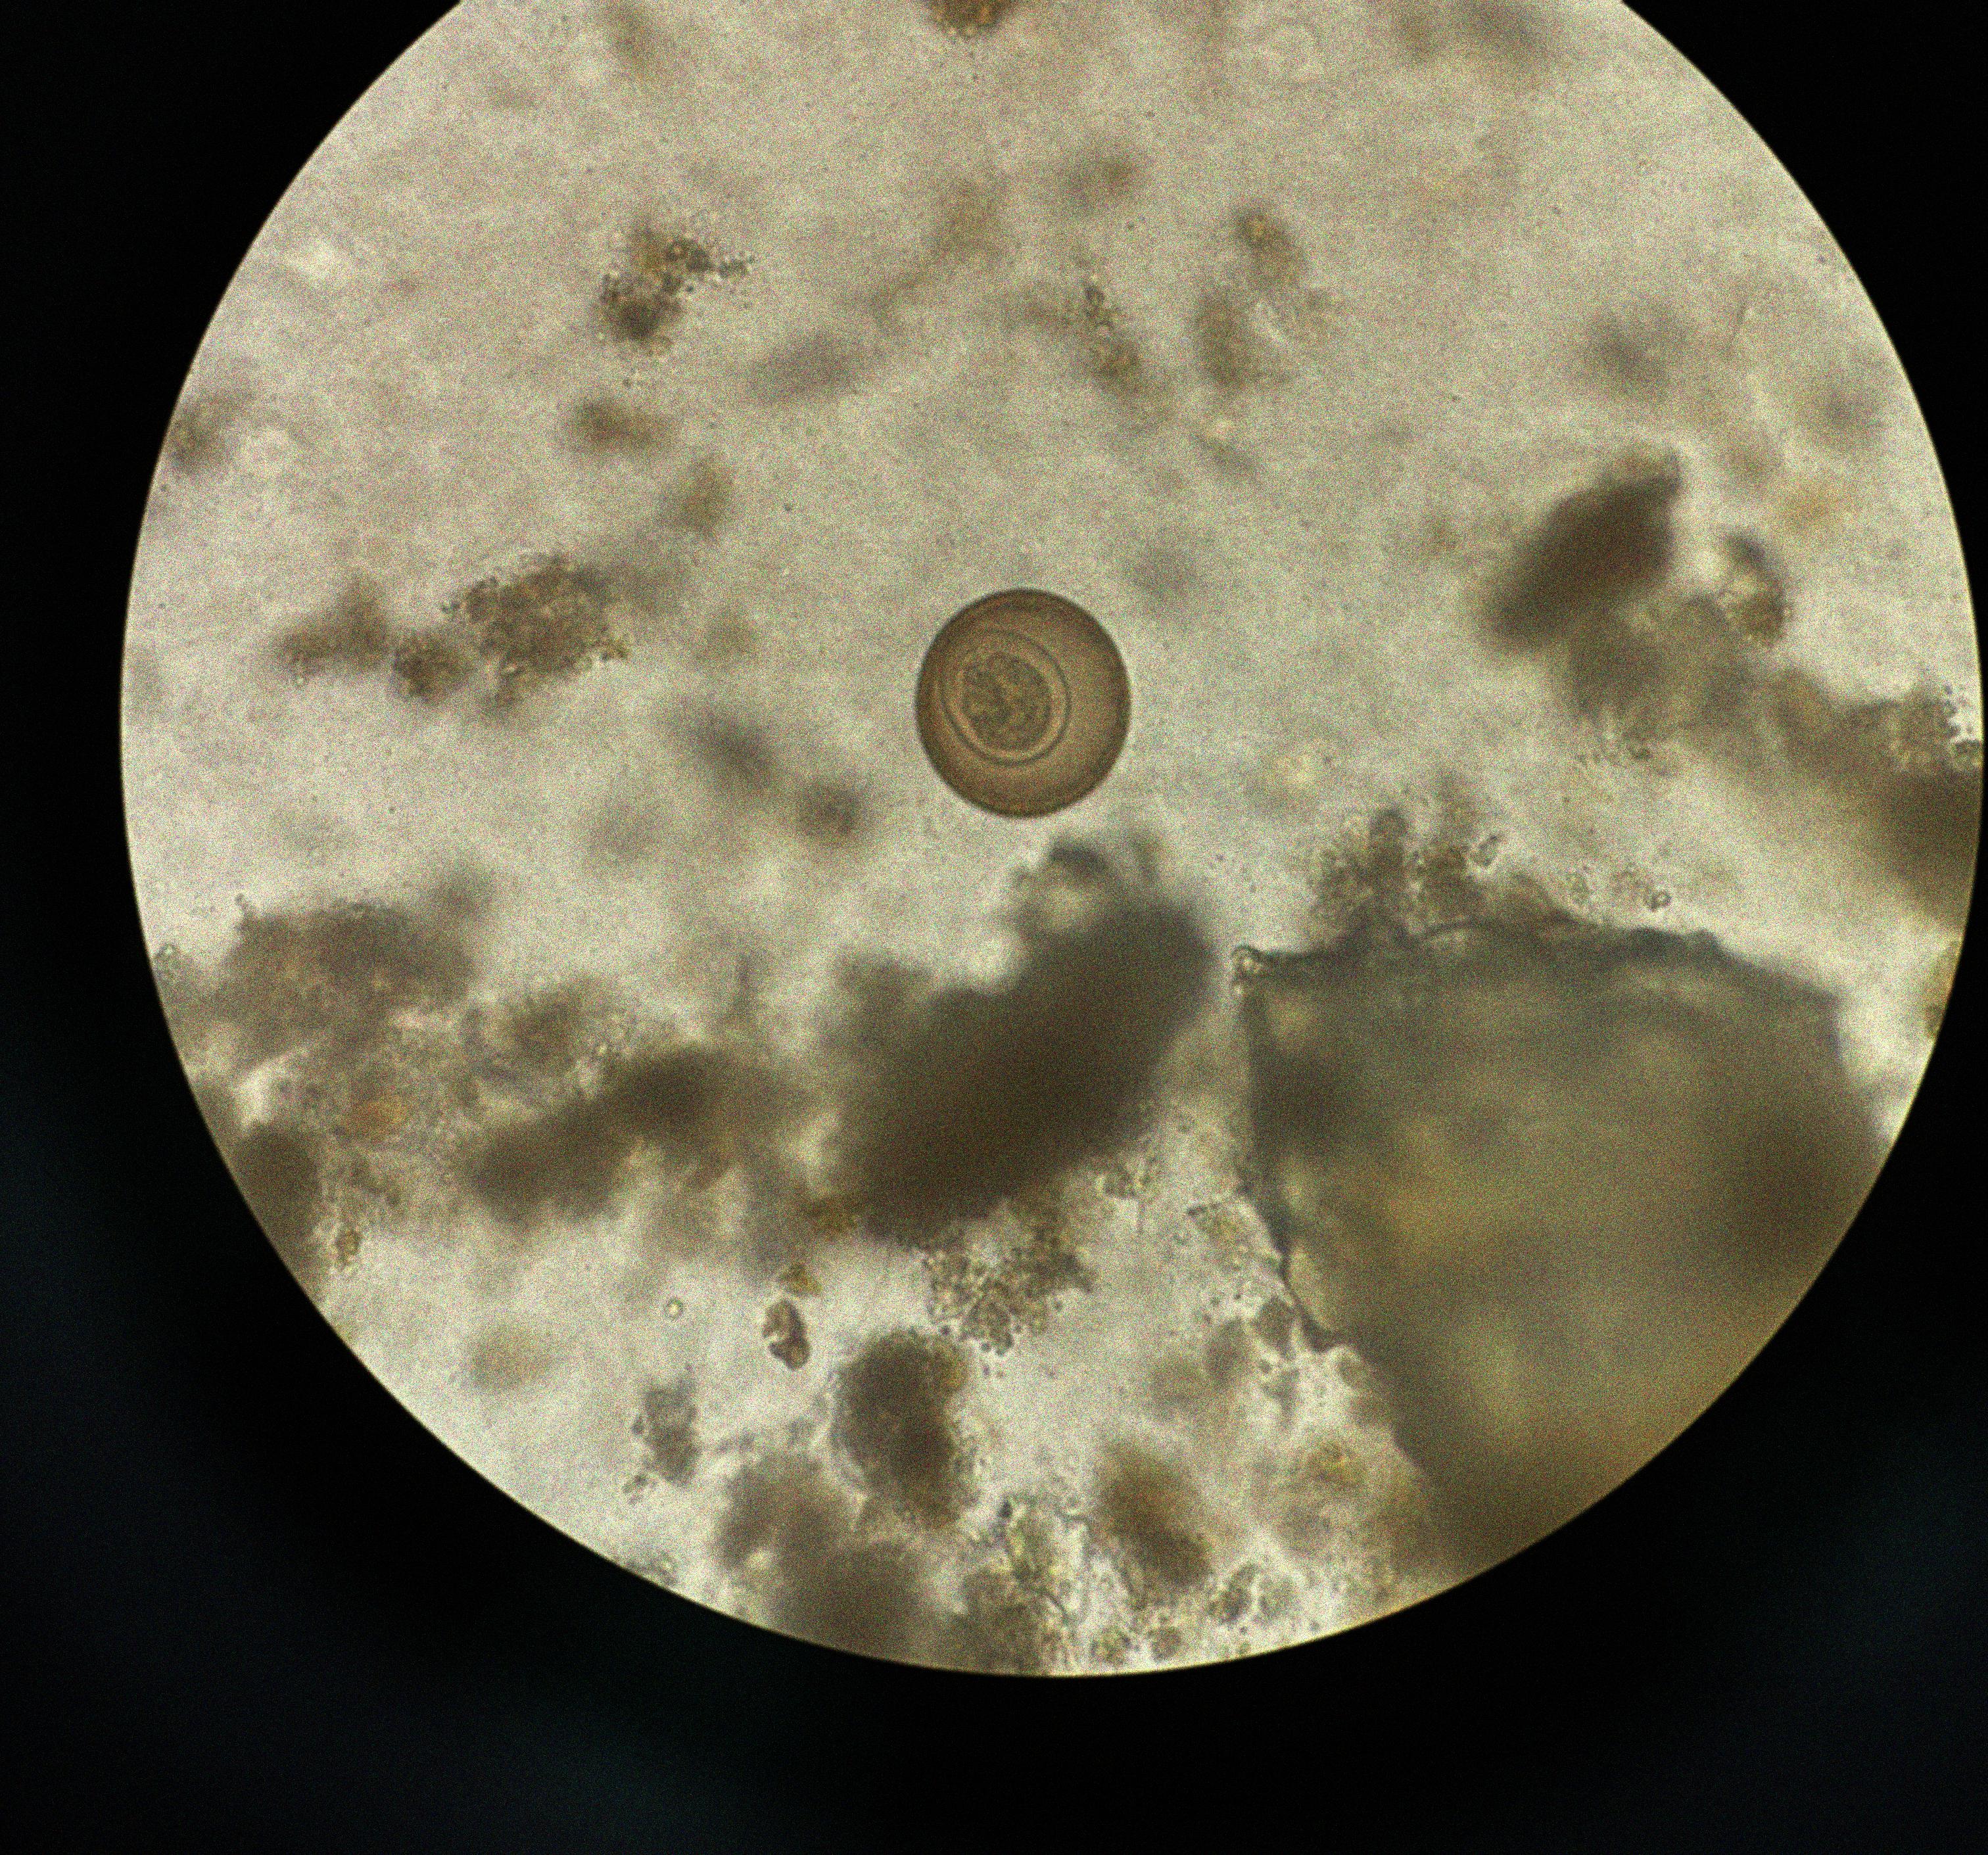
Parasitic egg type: Hymenolepis diminuta